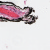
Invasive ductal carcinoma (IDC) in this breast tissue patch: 0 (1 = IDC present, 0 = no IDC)